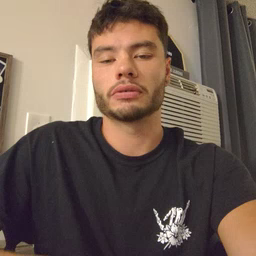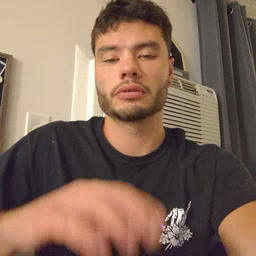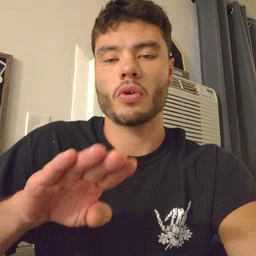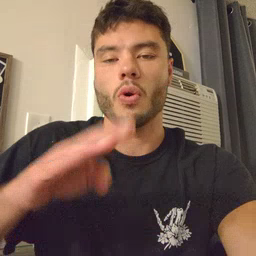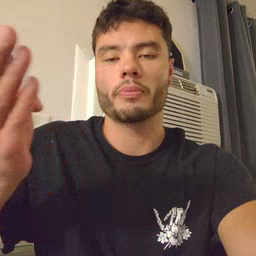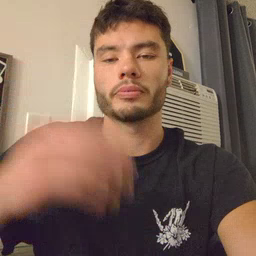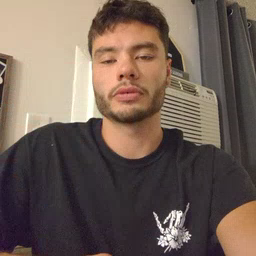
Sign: open